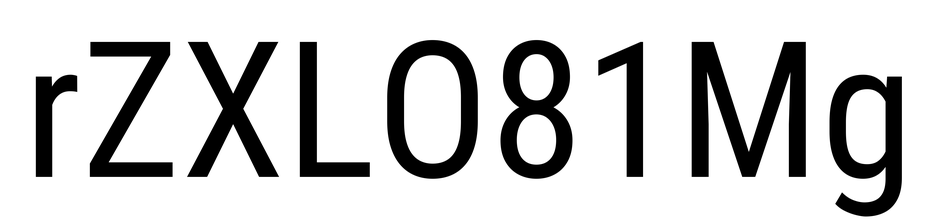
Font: Roboto_Condensed_Regular